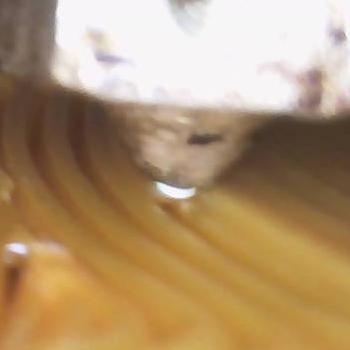
Flow rate: 265%